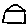
Label: house